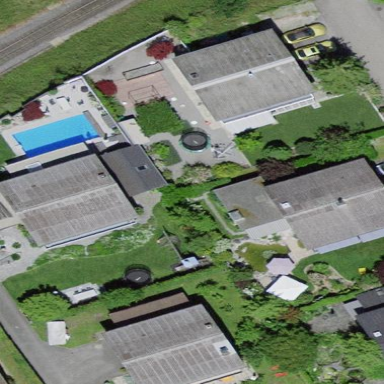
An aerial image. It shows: Gabled roof house.